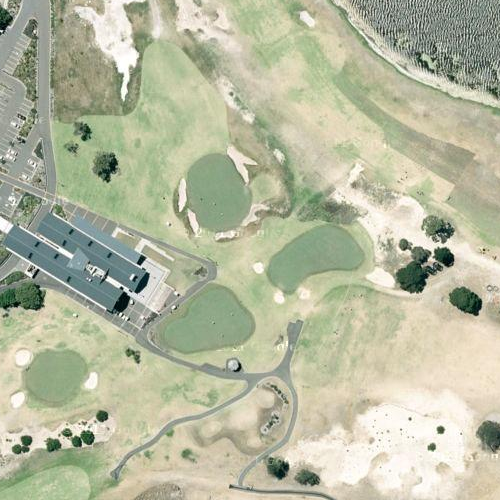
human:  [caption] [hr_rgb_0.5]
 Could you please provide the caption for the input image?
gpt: A meadow with scattered bushes and big bunkers while some houses beside .

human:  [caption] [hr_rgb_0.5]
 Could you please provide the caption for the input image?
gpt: Some scattered bushes and big bunkers on the meadow with some buildings beside .

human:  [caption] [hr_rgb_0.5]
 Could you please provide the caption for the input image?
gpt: A meadow with scattered bushes and big bunkers .

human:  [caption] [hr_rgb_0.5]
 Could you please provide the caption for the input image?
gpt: There are some scattered bushes and big bunkers on the meadow .

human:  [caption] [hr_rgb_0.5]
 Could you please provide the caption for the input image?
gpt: This is a big meadow with scattered bushes and big bunkers on it .